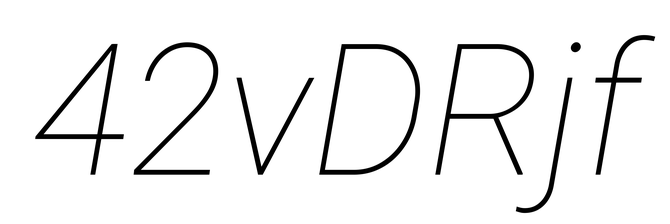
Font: Roboto-Italic_Thin_Italic